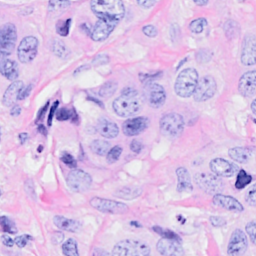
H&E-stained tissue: Breast